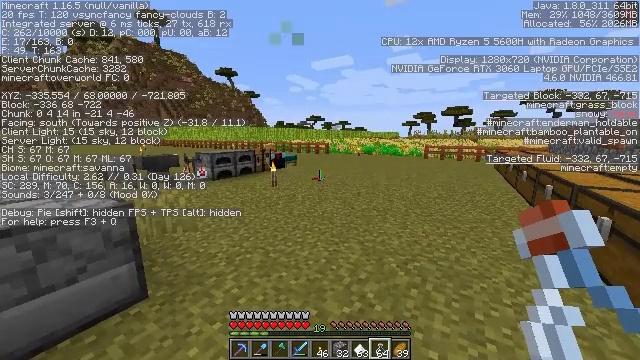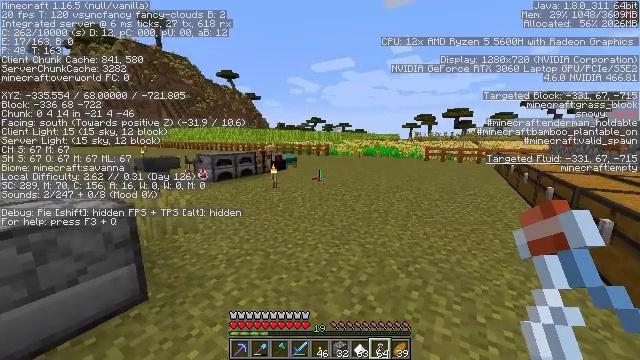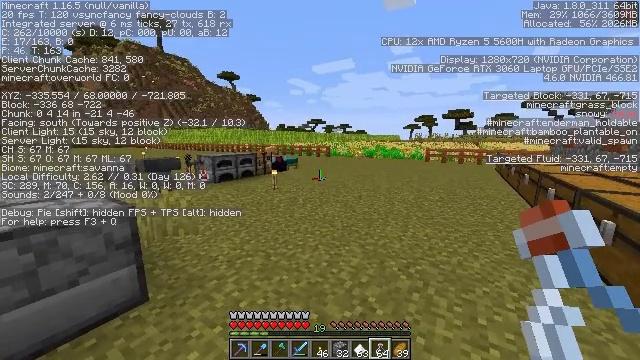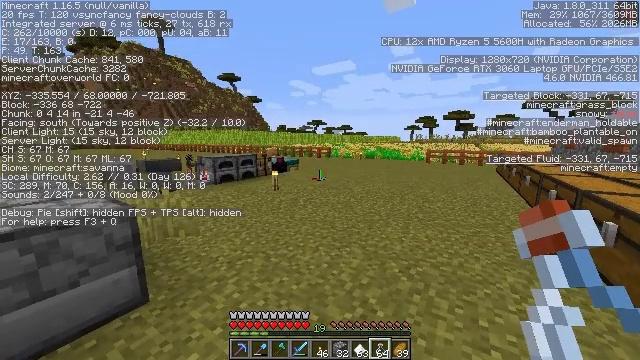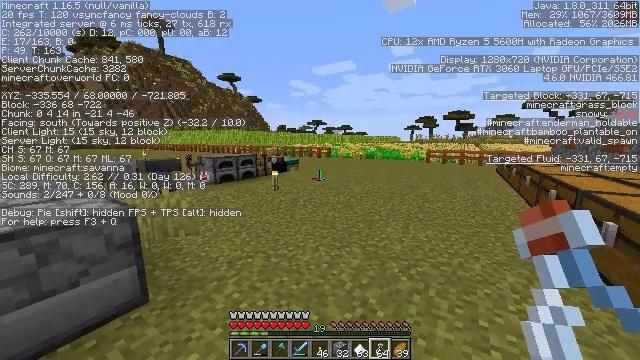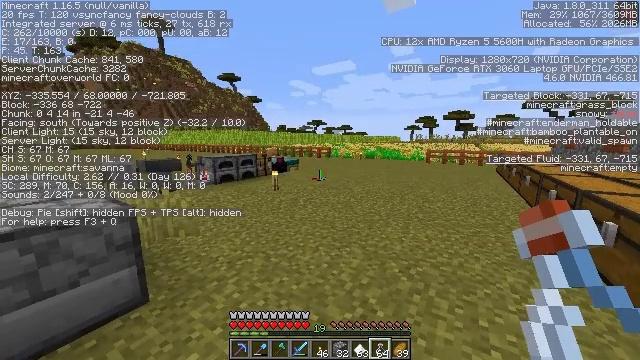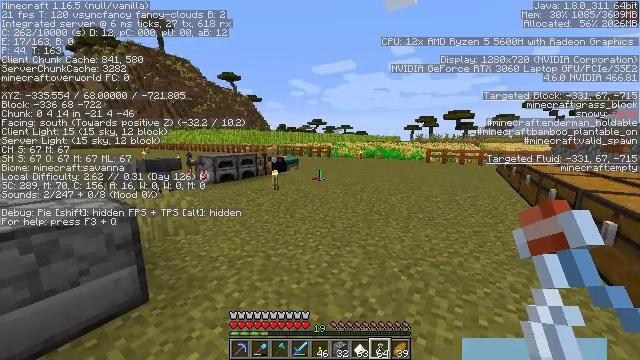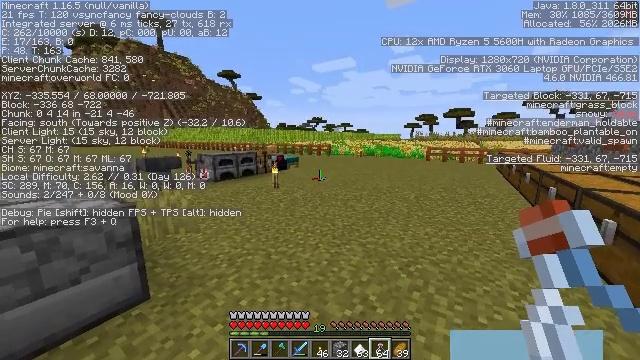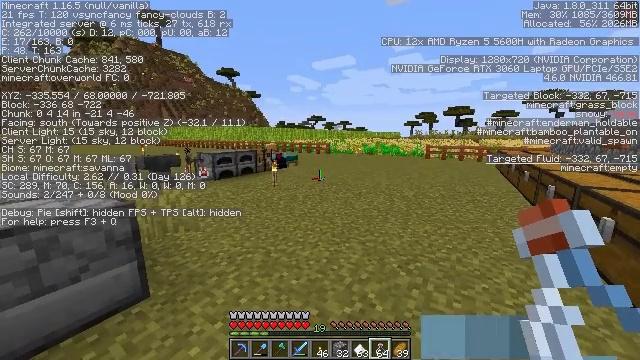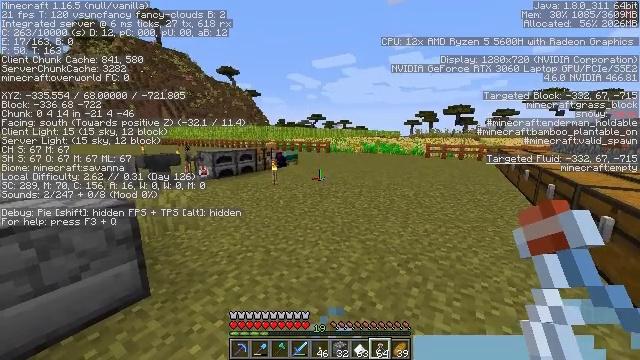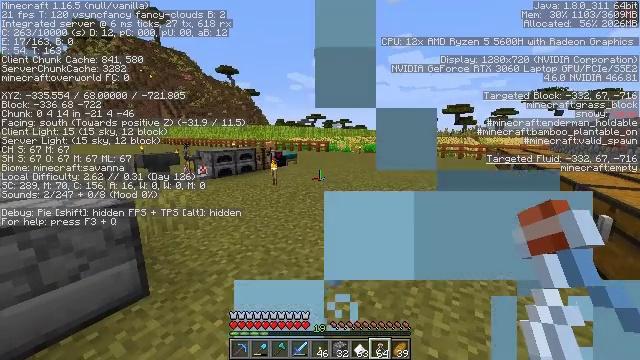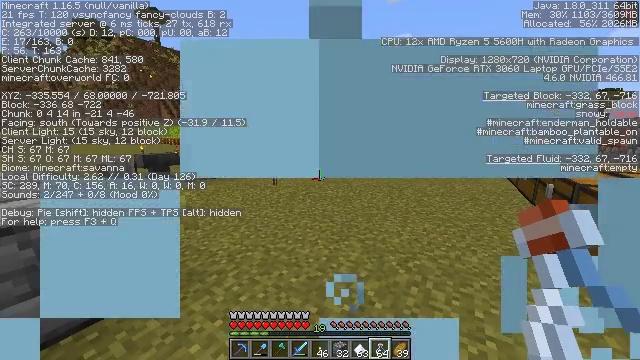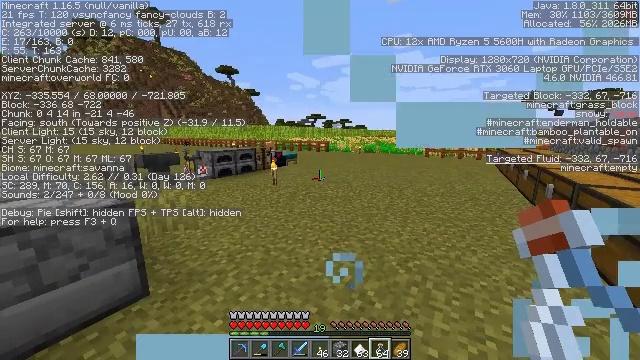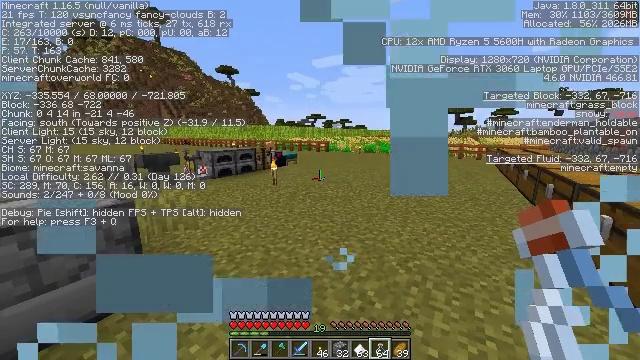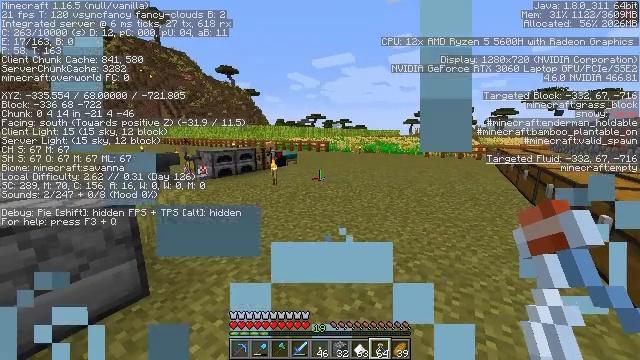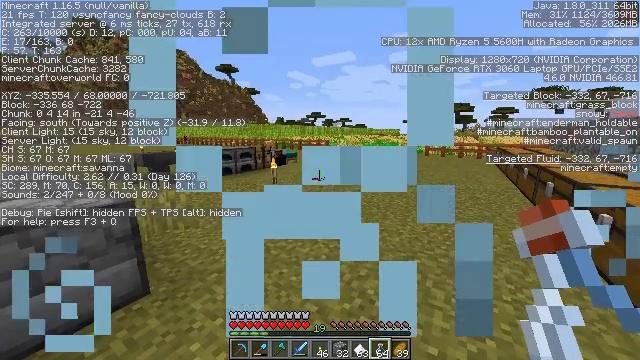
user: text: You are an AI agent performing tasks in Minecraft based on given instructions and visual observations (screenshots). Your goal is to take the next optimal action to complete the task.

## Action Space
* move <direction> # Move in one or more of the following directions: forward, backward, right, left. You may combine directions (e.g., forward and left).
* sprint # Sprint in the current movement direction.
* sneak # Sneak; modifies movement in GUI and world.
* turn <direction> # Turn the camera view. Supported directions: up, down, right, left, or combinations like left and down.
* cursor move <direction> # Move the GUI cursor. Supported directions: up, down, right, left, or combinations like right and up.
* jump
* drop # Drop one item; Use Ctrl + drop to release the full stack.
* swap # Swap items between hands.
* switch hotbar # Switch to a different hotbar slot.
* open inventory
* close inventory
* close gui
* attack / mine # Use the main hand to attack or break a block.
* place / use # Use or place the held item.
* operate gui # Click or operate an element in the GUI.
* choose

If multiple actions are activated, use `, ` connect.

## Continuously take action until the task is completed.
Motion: motion action
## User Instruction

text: Remove melon seeds from the inventory.
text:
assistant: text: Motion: no_op
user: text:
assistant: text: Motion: no_op
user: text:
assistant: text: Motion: no_op
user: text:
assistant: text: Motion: no_op
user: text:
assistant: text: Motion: no_op
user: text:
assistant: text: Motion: no_op
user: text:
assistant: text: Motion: no_op
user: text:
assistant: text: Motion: no_op
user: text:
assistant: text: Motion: no_op
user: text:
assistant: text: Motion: no_op
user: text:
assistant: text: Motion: no_op
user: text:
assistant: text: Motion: no_op
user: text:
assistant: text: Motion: no_op
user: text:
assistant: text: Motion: no_op
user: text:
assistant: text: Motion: no_op
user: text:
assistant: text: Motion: no_op
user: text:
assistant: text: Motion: no_op
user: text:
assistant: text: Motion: no_op
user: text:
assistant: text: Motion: no_op
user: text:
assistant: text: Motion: no_op
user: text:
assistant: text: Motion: no_op
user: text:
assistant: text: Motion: no_op
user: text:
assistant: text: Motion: no_op
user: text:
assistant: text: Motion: no_op
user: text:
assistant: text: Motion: no_op
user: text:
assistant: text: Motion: no_op
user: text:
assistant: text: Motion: no_op
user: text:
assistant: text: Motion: no_op
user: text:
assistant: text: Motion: no_op
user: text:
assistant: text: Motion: no_op